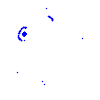
Particle: pion